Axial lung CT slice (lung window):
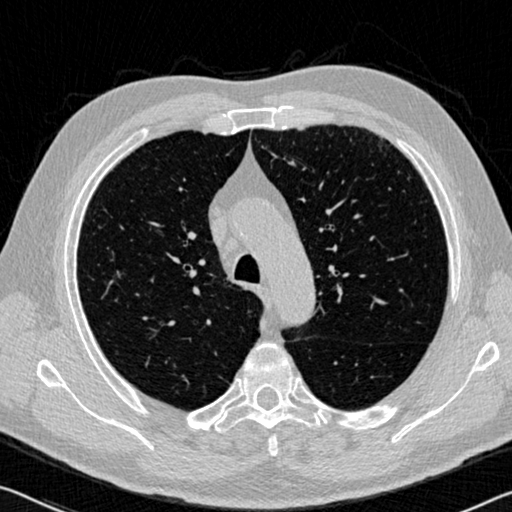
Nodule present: no